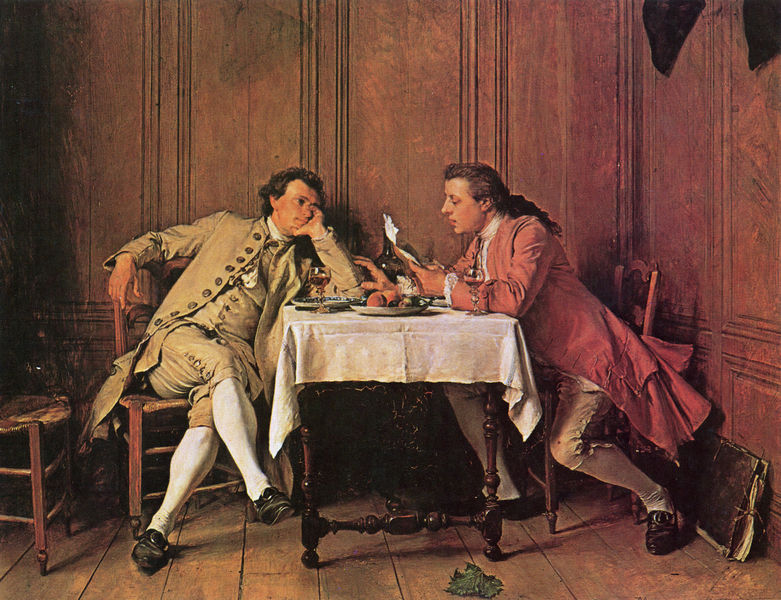
Titel: La confidence, Das Vertrauen
Künstler: Ernest Meissonier
Standort: Compiègne
Institution: Musée National du Château de Compiègne et Musée du Second Empire
Schlagwörter: blätter, gemälde, gruppe, hand, mann, schatten, weiß, gelb, grün, ocker, sitzen, braun, ellbogen, frankreich, geste, glas, grau, haar, holz, hut, kleider, licht, männer, raum, schwarz, stuhl, stühle, szene, tisch, zeichnung, zimmer, obst, rot, beige, gespräch, herren, malerei, mode, rock, anzug, flasche, gläser, jacke, kneipe, wand, kleidung, schale, tablett, teller, hände, portrait, porträt, tischdecke, tischtuch, öl, boden, gewand, haare, kelch, mantel, adel, decke, blatt, rosa, früchte, perücke, bücher, papier, unterhaltung, zwei, röcke, schuhe, hosen, farbe, dielen, essen, frack, langeweile, tafel, wein, holzboden, zopf, lesen, kerze, maler, aufstützen, knöpfe, gehrock, knopfleiste, weste, wände, spiel, schnalle, strümpfe, doppelbildnis, doppelportrait, buch, restaurant, tischbeine, weinglas, geschirr, künstler, mäntel, mahl, mahlzeit, entspannt, biedermeier, karaffe, gedeck, brief, pfirsich, anglais, gebückt, diskussion, mappe, holzvertäfelung, edelmänner, kniebundhose, gehröcke, kniebundhosen, schnallenschuhe, zeichenmappe, perücken, gegenüber, vorlesen, gedrechselt, gasthaus, wirtshaus, vertäfelung, körperhaltung, kassette, zuhören, schnabelschuhe, lümmeln, dessin, begeisterung, studenten, holztäfelung, apfelsinen, kniehosen, freunde, lauschen, weingläser, haat, täfelung, konversation, leidenschaftlich, vis á vis, repas, fläzen, bodendielen, boisserien, déjeuner, gedrchselt, hoghart, zugewannt, rennisance, strümphe, zeri männer in bundhosen, esstisch mit weißem leinen, schwatzen, q, just au corps